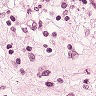
Metastatic tissue present: yes